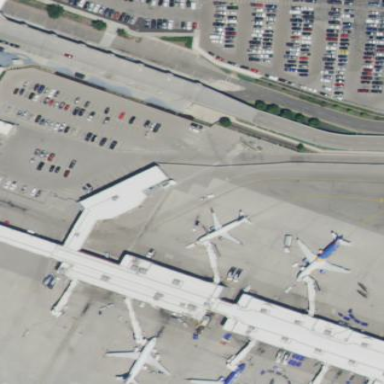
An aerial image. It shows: Terminal building located at airport.